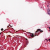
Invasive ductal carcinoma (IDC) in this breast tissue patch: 0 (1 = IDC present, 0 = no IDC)